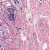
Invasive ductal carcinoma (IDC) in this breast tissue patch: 1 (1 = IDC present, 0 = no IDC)